Question: Okay, first, I should let you all know that I'm a and I just can't seem to functions right, so I apologise in advance if these are really stupid/obvious questions.
Anyway, to the actual programming now. This is a school project, kind of like hangman. I've been at it for weeks and I'm close to finally getting finished but these pesky error are getting in my way and I just can't fix them!

If anyone could help me eliminate these last few errors it would be appreciated!
And again, , I probably made some cringe-worthy mistakes. Sorry for the lengthy code as well..
'''
#include <stdio.h>
#include <string.h>
#include <stdlib.h>
#include <time.h>
#include <ctype.h>
typedef struct {
char title[50];
char hidden[50];
}Title;
void Film(Title* pT)
{
int i=0;
int number;
char movies[44][50];
FILE *fp = NULL;
fp = fopen("Film.txt", "r");
for(i=0; i<44; ++i)
{
fgets(movies[i], sizeof(movies[i]), fp);
}
fclose(fp);
number = (rand() % 44);
strcpy(pT->title, movies[number]);
}
char Star(Title* pT, char lowerc, char higherc, char character)
{
int val;
char c;
int lenMovie;
lenMovie = strlen(pT->title);
strcpy(pT->hidden, pT->title);
for(val=0; val <= lenMovie; val++)
{
c = pT->hidden[val];
if(c == lowerc || c == higherc)
{
pT->hidden[val] = character;
}
else if(c >= 'a' && c<= 'z')
{
pT->hidden[val] = '*';
}
else if(c >= 'A' && c<= 'Z')
{
pT->hidden[val] = '*';
}
else
{
pT->hidden[val] = c;
}
}
printf("%s", pT->hidden);
}
char Film_Guess(Title* pT, int attempt)
{
int guess[50], answer, size;
printf("What movie do you think it is: ");
scanf("%s", &guess);
size = strlen(pT->title);
answer = strncmp(pT->title, guess[50], size);
if(answer = 0)
{
printf("You beat the Film Genie, nce work!");
return 0;
}
else
{
attempt++;
return main();
}
}
int main(void)
{
char option;
int attempt = 0;
char lowerc, higherc, character, reply;
Title t;
srand(time(NULL));
printf("
Welcome Player
");
while(attempt <= 5)
{
printf("
Would you like to try: ");
scanf("%c", &reply);
if(reply == 'y' || reply == 'Y')
{
Film (&t);
Star(&t, lowerc, higherc, character);
printf("
Would you like to guess a character(c) or the whole film(f):");
scanf("%c",&option);
if(option =='c' || option =='C')
{
printf("
Please enter a character: ");
scanf("%c", &character);
lowerc = tolower(character);
higherc = toupper(character);
Star(&t, lowerc, higherc, character);
}
else if(option =='f' || option =='F')
{
Film_Guess(&t, attempt);
}
else
{
printf("
Invalid response");
return main();
}
}
else{
break;
}
}
if(reply == 'n' || reply == 'N')
{
printf("
Loser");
return 0;
}
else
{
printf("
Invalid response");
return main();
}
}
'''
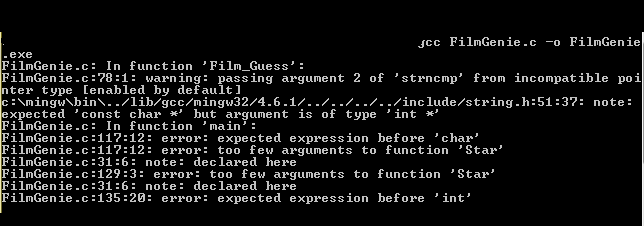
Answer: Some errors that I've spotted (there may be more):
1. strncmp() takes two char* arguments, you're providing an int* as one of them. Check the manpages: http://www.manpagez.com/man/3/strncmp/
2. at line 117: Star(&t, char lowerc, char higherc, char character); -- you should not provide the types when passing arguments, only when declaring the parameters(*note below).
3. at line 129: Star (&t); -- your function is declared with 4 parameters. You can't just provide one, you have to provide all four.
4. at line 135: Film_Guess(&t, int attempt); -- same problem as at line 117
*note: If you're confused regarding what "arguments" are vs what "parameters" are, see <URL>.